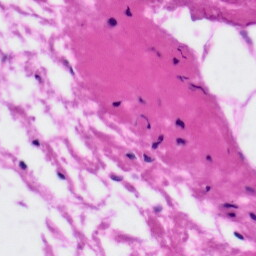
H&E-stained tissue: Tonsil